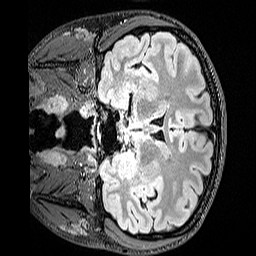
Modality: FLAIR
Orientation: coronal
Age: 21
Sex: female
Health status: healthy
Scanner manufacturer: siemens
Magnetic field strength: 3 T
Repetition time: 5 s
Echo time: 0.388 s